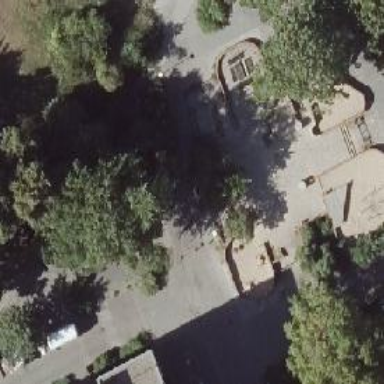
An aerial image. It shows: Playground with sandpit.